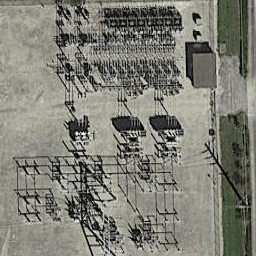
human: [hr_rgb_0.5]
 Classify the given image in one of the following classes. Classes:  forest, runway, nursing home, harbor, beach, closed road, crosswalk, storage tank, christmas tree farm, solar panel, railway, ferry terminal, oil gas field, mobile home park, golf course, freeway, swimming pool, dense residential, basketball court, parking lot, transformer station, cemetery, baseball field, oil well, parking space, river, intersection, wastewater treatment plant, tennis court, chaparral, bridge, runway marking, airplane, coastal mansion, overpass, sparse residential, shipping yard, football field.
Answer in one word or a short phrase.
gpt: transformer station